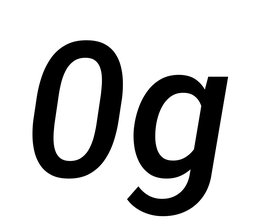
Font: Roboto-Italic_Medium_Italic